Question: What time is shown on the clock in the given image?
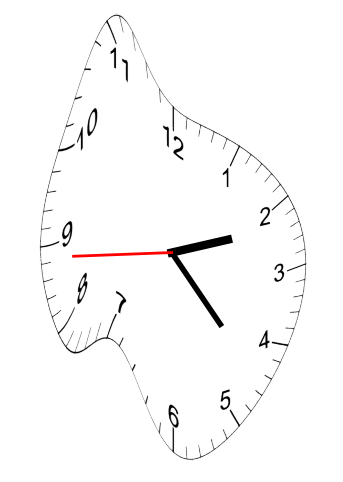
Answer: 02:22:44